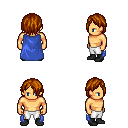
a pixel art fantasy rpg character, male body template, human, tanned skin, blue cape, white pants, brunette bangs hairstyle, black shoes, four views (front, back, left, right), 2x2 character sprite sheet, small pixel art, hard edges, no anti-aliasing